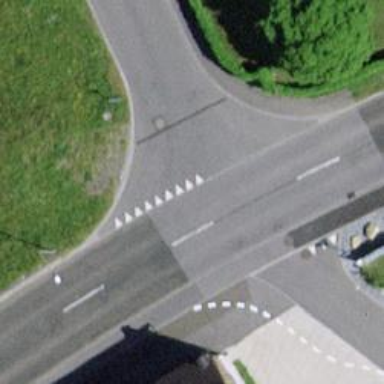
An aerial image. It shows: Road with "give way" sign.